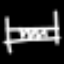
Label: bed